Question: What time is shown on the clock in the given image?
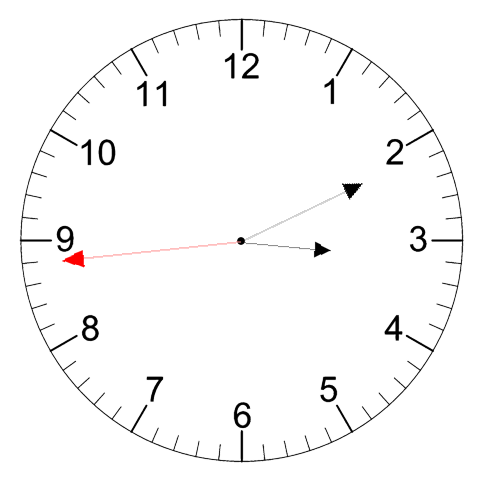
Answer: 03:10:44